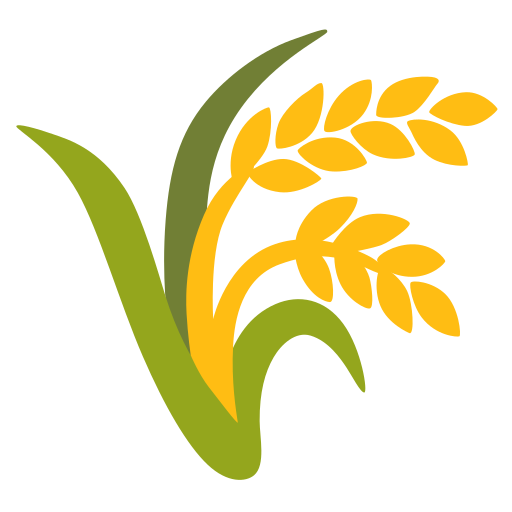
Emoji: 🌾